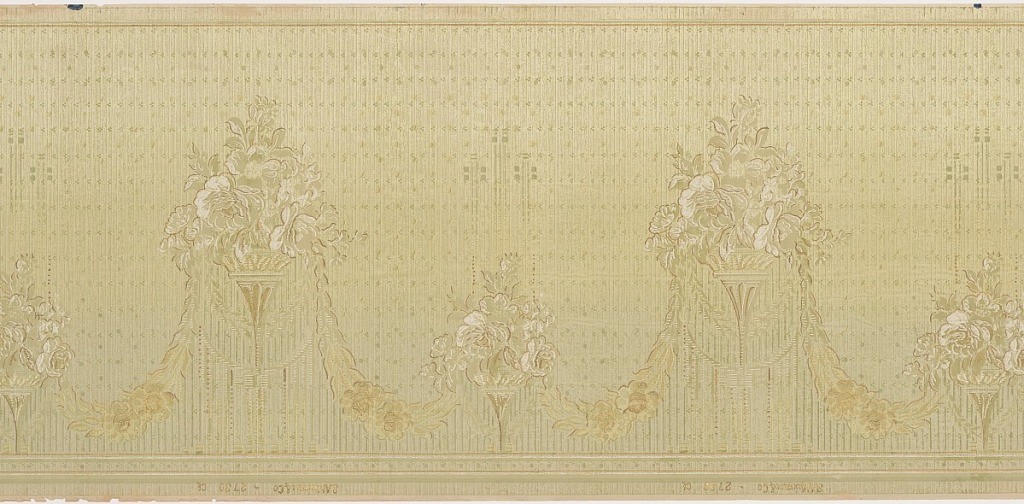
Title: Frieze
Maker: Maxwell & Co., S.A., Chicago, Illinois, USA
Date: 1905–1915
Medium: Machine-printed paper
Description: Bouquets of flowers, alternating between large and small, connected by a floral swag. Background is a series of horizontal lines composed of small dots. Printed in shades of green on tan or taupe ground.